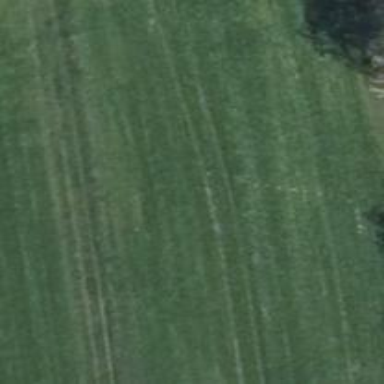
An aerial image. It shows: Beautiful meadow.